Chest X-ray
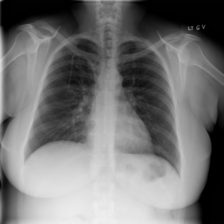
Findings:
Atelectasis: negative
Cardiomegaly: negative
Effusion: negative
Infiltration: negative
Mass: negative
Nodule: negative
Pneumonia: negative
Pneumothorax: negative
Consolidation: negative
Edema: negative
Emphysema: negative
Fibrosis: negative
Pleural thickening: negative
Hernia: negative